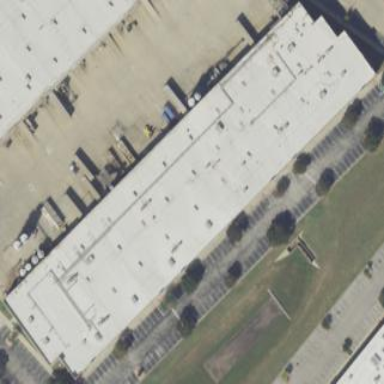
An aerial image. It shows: Warehouse building.